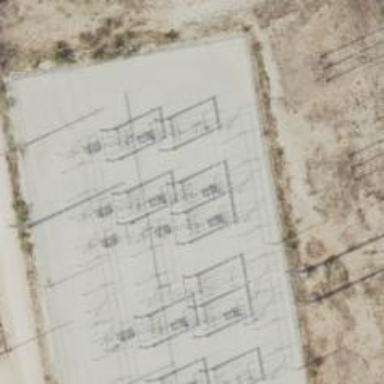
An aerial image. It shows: Switch for power supply.